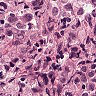
Metastatic tissue present: yes